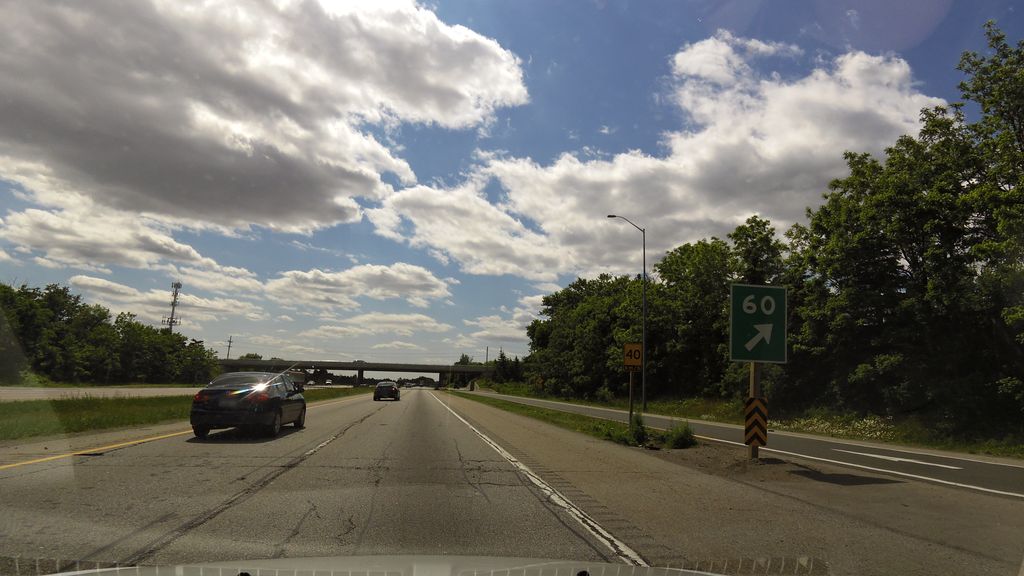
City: hamilton